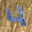
Label: 4